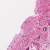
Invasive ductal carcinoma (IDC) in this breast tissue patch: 0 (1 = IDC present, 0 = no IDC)